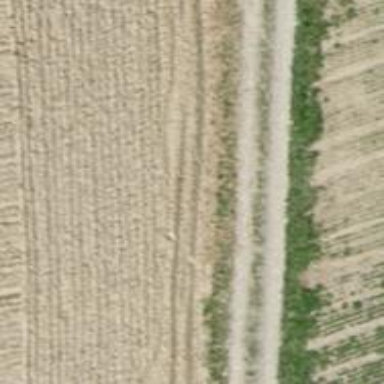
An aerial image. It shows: Compacted track road with grade3 tracktype.